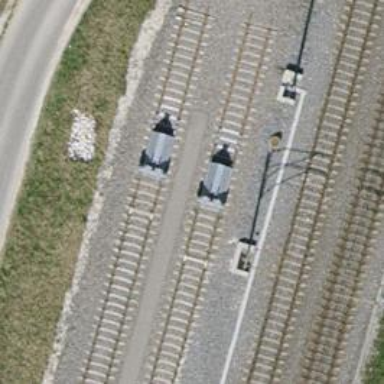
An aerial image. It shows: Railway buffer stop.